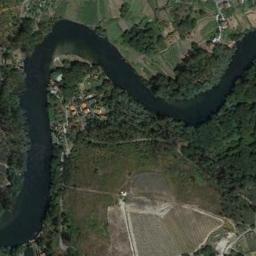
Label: river